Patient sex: F
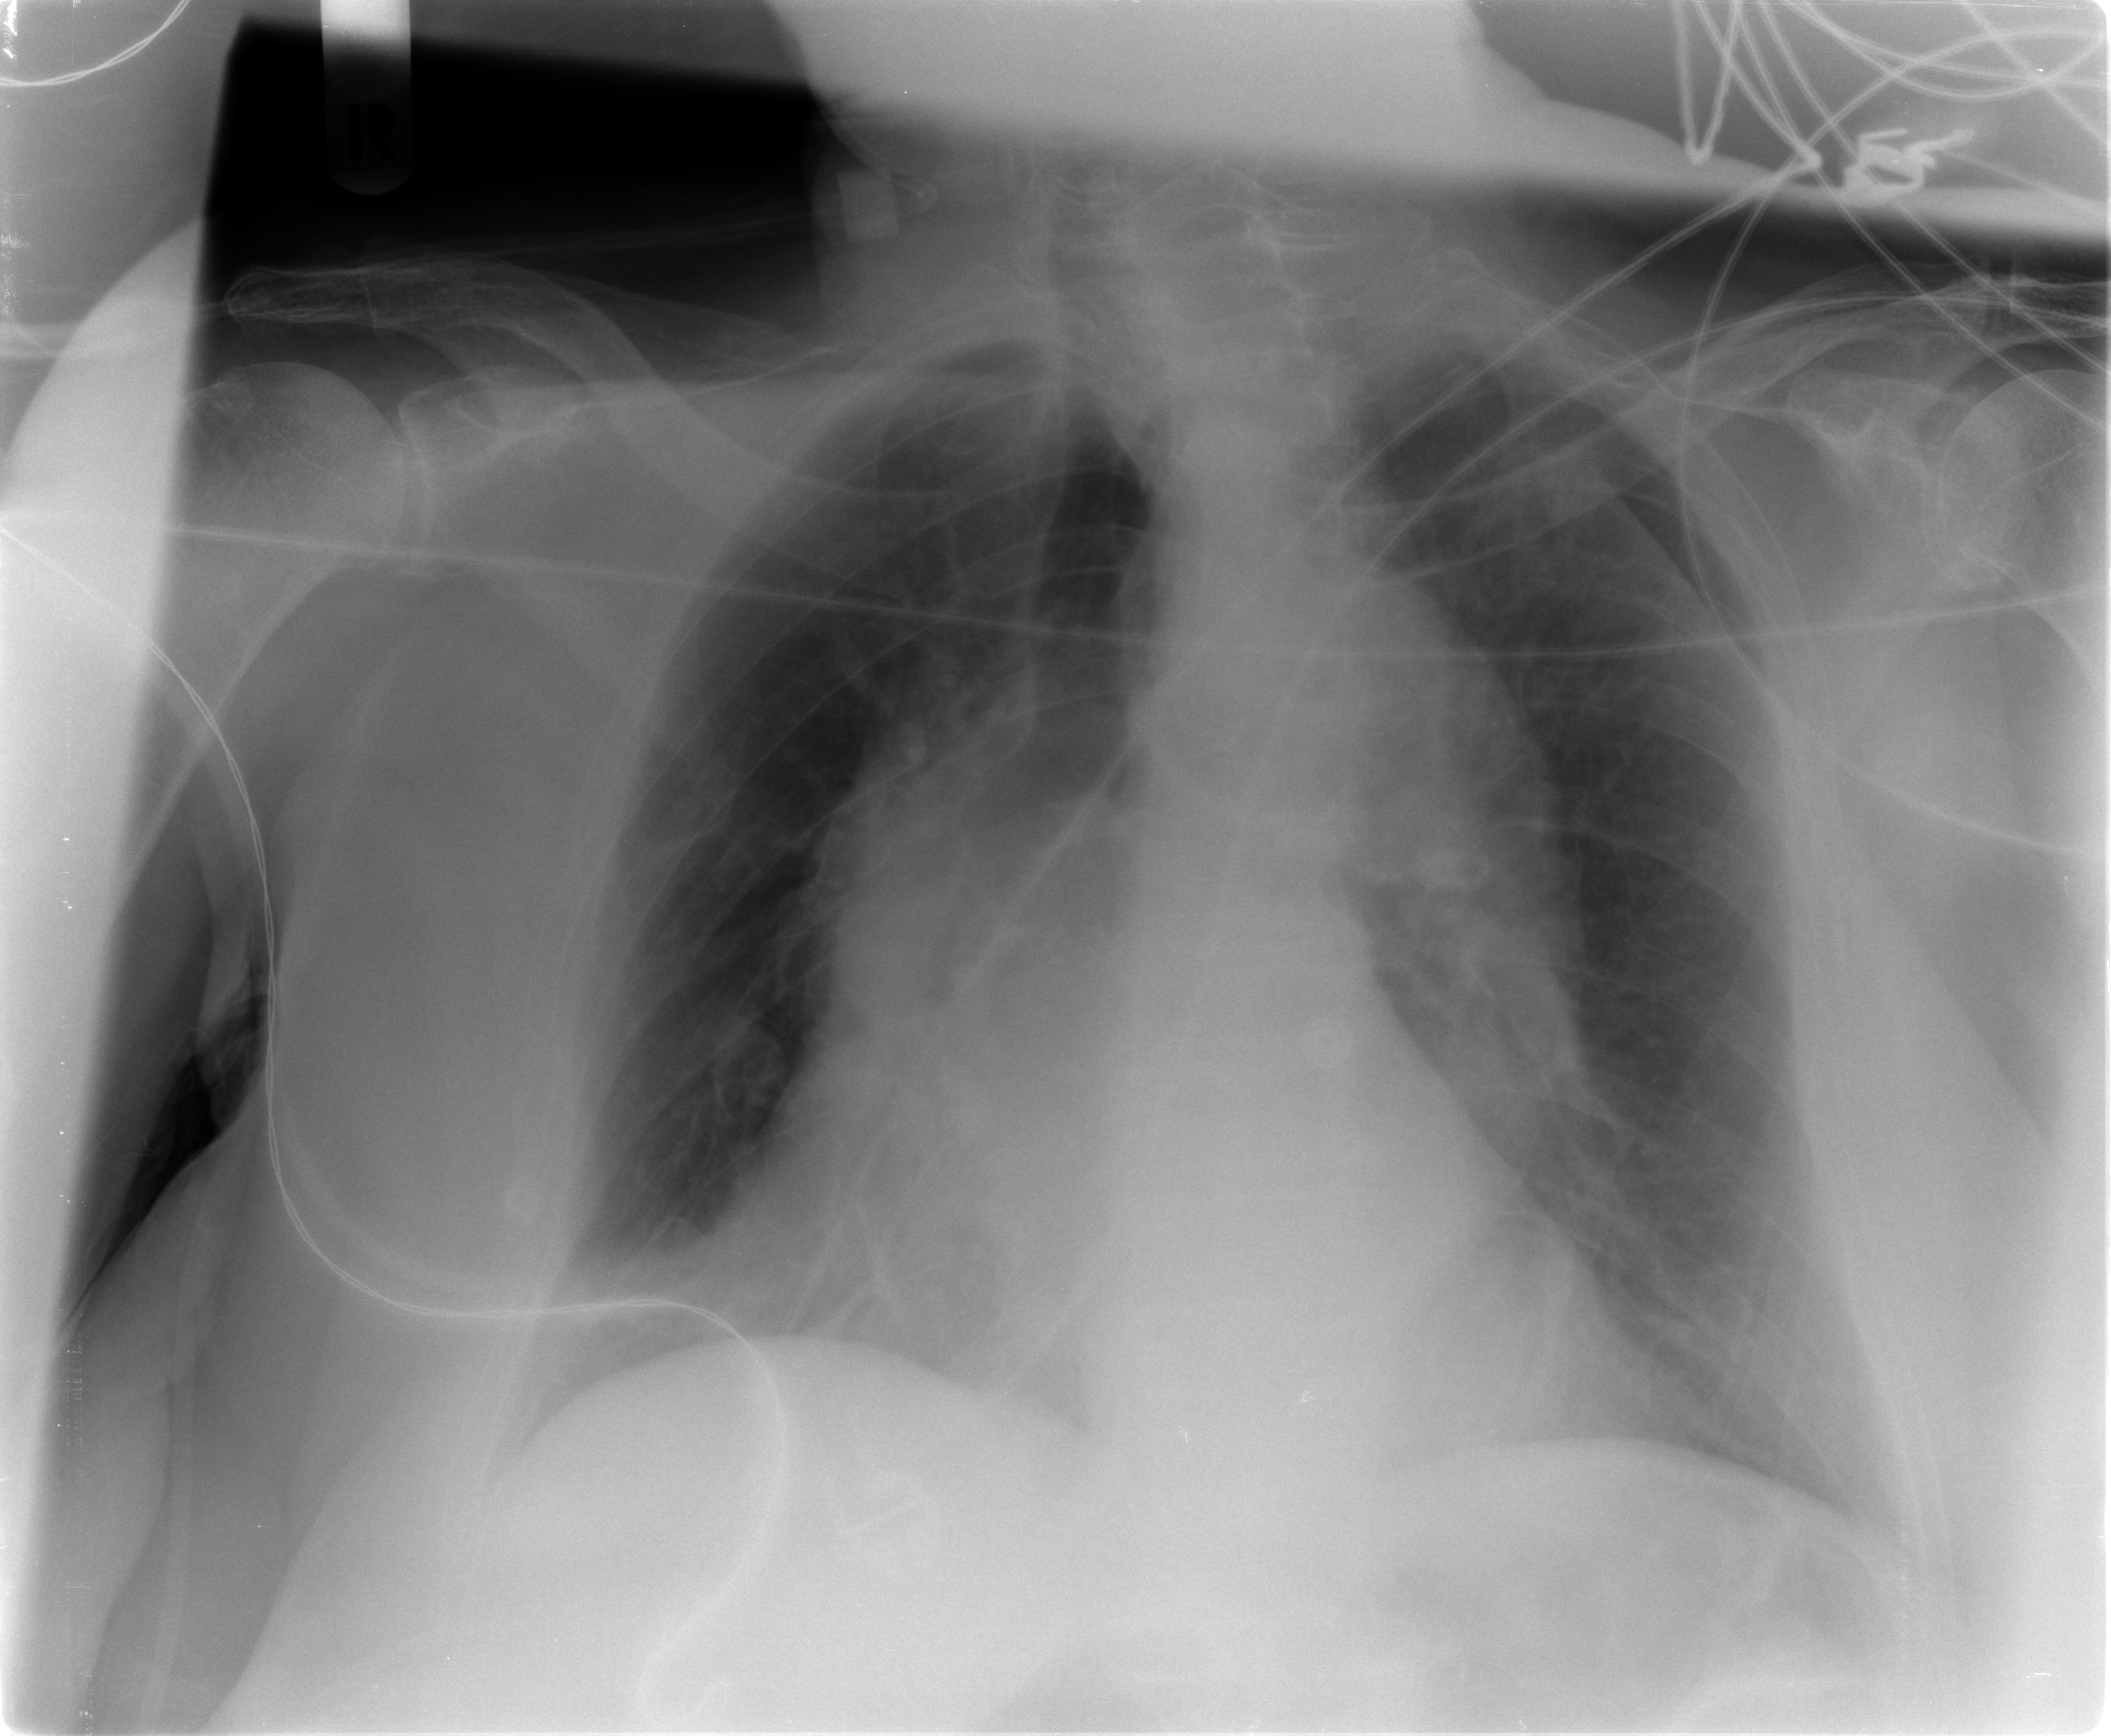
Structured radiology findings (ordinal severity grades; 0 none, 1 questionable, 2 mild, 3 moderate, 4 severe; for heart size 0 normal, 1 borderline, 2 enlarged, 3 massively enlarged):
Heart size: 2
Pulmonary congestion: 1
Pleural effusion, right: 0
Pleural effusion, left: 1
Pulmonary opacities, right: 0
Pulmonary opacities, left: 0
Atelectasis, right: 3
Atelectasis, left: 2